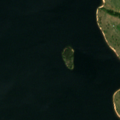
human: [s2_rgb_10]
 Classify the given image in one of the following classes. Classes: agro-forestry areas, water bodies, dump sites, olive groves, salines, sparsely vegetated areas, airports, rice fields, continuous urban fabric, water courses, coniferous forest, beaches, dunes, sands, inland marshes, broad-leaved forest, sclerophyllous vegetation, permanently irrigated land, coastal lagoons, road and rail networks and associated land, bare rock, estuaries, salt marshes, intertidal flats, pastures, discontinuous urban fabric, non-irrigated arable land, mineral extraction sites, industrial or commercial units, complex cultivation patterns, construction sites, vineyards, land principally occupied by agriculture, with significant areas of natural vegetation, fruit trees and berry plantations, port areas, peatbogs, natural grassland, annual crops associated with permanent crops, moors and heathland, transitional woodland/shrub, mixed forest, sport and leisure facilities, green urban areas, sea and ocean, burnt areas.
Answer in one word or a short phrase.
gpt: pastures, water bodies